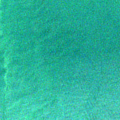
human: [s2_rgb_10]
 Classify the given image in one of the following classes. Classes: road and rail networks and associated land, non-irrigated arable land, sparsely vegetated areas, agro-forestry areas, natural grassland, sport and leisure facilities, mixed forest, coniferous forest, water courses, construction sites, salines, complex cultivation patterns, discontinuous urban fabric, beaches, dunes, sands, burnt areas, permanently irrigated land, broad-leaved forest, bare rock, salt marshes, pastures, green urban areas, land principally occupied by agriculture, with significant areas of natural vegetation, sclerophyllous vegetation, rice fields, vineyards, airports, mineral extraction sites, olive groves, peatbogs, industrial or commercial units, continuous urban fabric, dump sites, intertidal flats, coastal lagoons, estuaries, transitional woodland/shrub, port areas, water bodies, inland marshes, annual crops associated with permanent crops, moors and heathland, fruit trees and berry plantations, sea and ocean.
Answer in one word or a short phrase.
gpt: sea and ocean